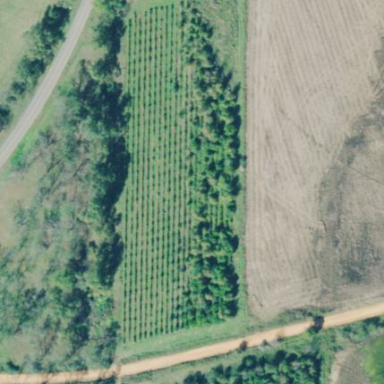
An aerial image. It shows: Vineyard where grapes are grown.